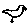
Label: bird